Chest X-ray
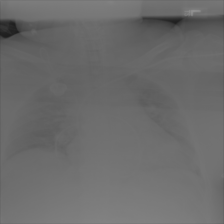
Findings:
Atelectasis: negative
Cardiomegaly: negative
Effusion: negative
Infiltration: negative
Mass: negative
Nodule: negative
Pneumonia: negative
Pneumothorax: negative
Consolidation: negative
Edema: negative
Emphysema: negative
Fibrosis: negative
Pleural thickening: negative
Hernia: negative